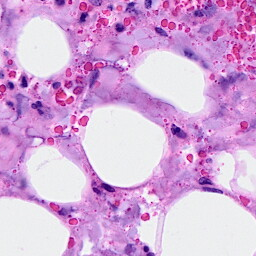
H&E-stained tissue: Breast